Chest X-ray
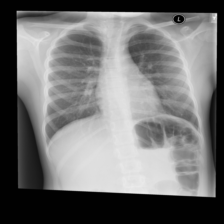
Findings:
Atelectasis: negative
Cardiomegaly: negative
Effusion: negative
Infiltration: negative
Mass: negative
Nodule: negative
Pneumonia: negative
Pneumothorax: negative
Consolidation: negative
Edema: negative
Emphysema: negative
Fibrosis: negative
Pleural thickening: negative
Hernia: negative